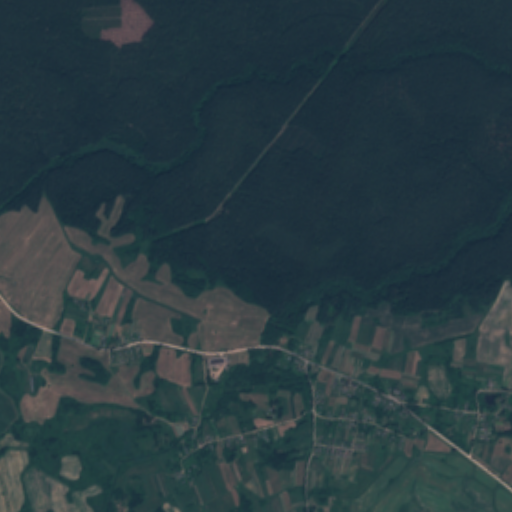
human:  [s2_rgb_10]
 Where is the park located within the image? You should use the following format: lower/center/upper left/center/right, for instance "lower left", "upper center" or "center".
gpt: The park is located in the lower left of the image.
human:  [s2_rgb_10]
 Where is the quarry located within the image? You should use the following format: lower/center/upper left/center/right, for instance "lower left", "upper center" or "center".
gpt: The quarry is located in the lower left of the image.
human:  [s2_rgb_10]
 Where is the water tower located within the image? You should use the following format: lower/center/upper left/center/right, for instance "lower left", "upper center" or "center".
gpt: The water tower is located in the lower center of the image.
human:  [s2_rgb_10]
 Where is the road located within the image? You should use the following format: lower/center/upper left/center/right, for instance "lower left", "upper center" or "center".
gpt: There is no road in the image.